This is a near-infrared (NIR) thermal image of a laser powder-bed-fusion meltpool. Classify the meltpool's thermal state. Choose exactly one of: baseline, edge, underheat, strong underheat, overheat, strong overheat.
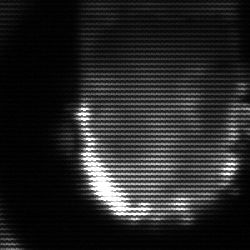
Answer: baseline